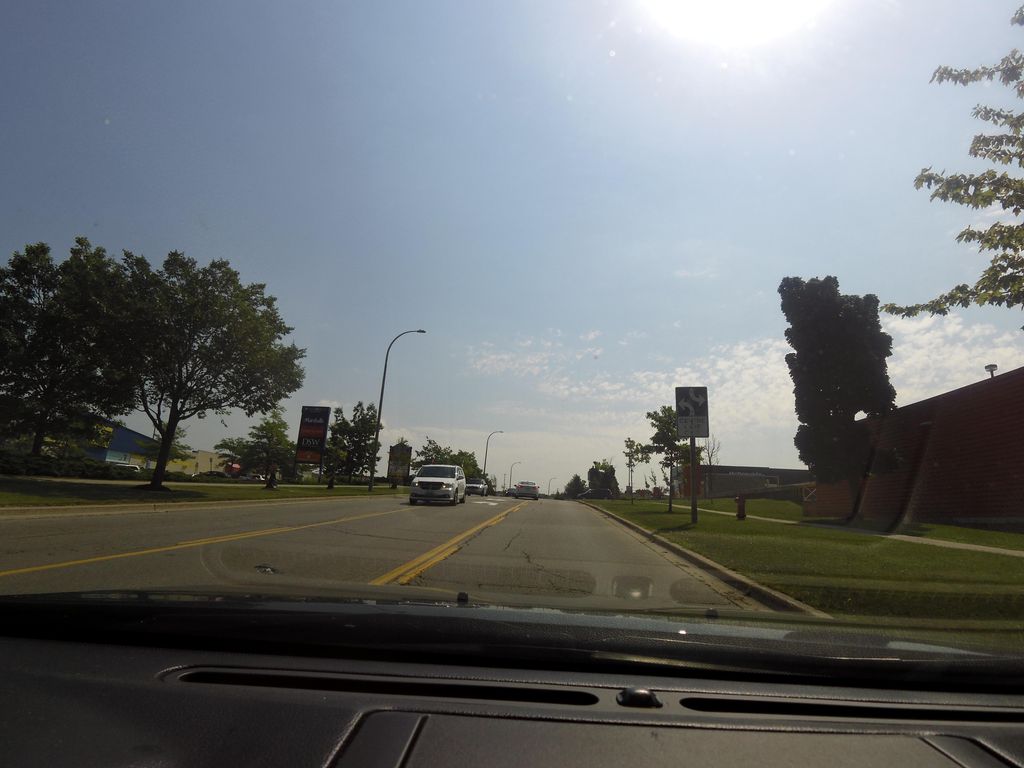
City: hamilton